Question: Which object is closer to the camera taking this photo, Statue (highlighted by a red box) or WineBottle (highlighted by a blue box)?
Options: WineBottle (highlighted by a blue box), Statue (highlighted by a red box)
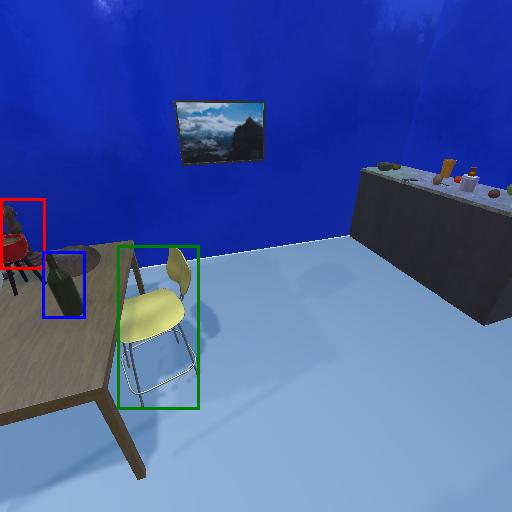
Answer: WineBottle (highlighted by a blue box)